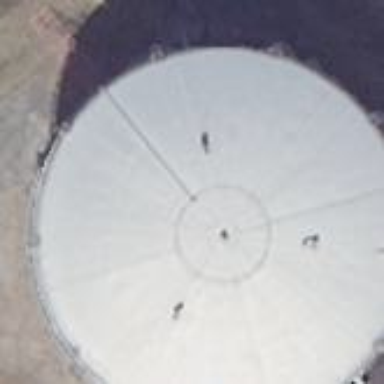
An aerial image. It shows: Storage tank which is man-made.